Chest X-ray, AP view. Patient: 41 years old, sex F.
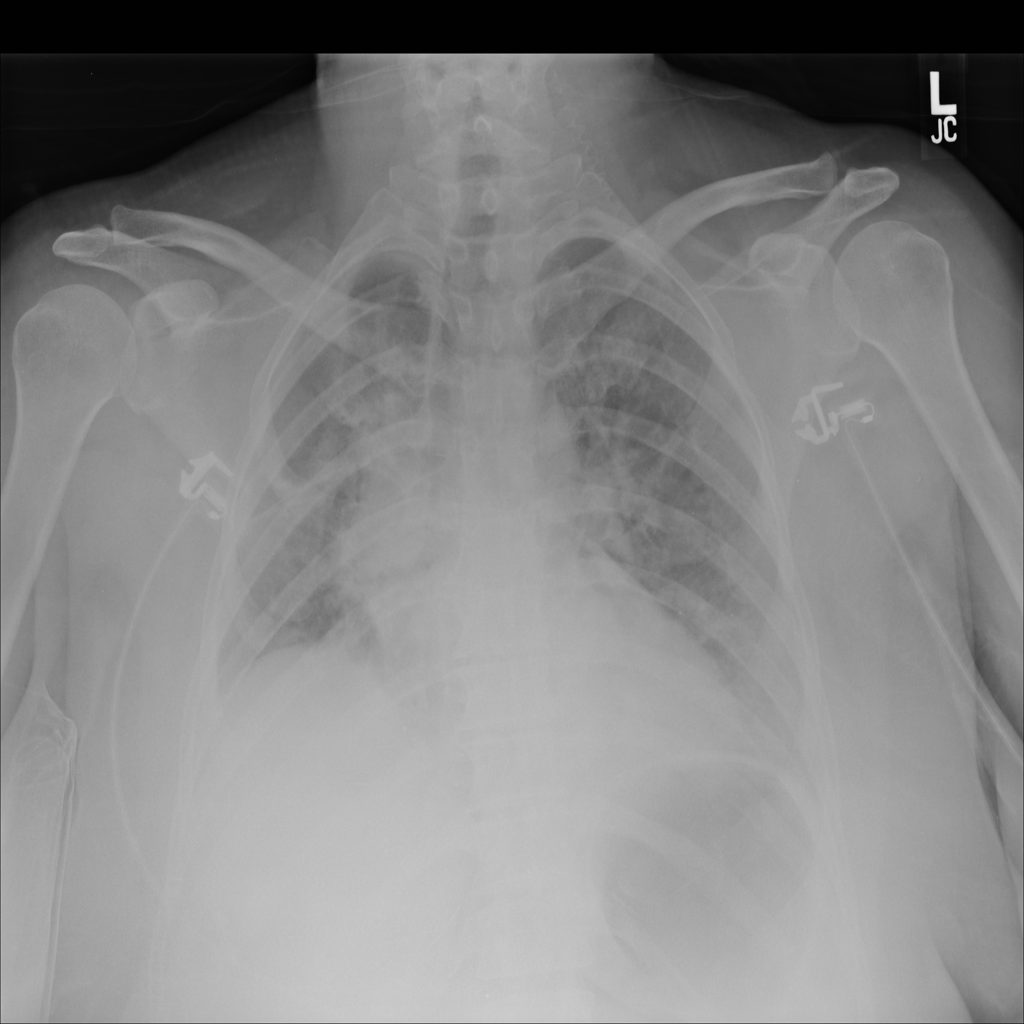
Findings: No Finding